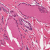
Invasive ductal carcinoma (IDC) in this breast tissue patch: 0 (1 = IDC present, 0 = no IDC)